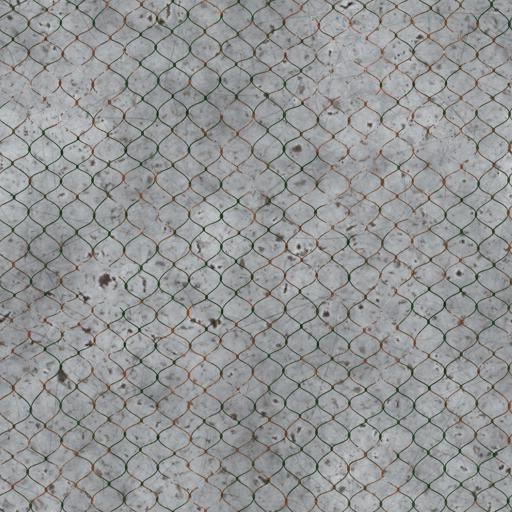
Tags: fence mesh wire wiremesh